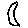
Label: moon